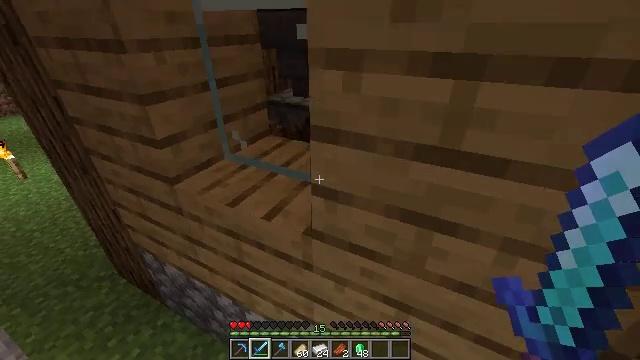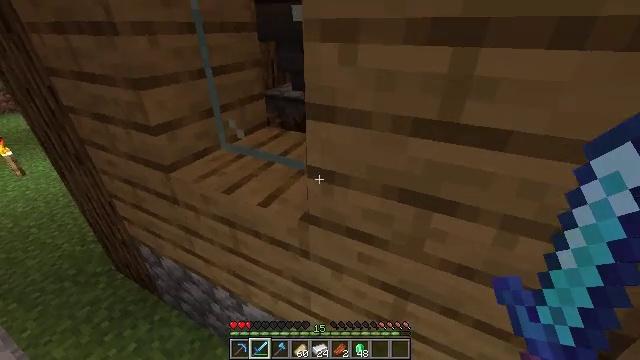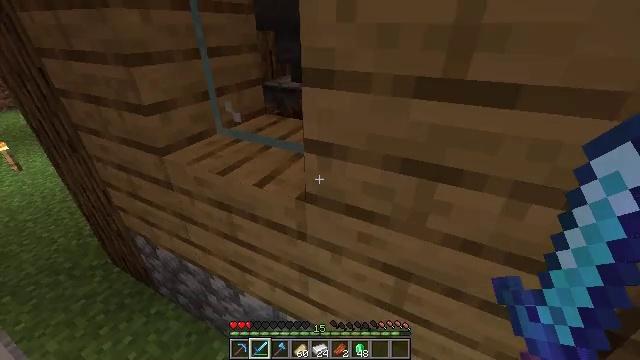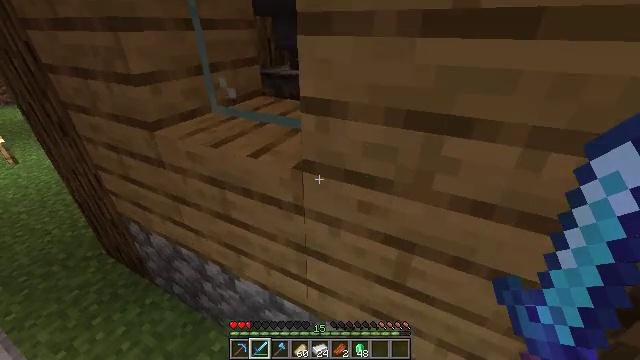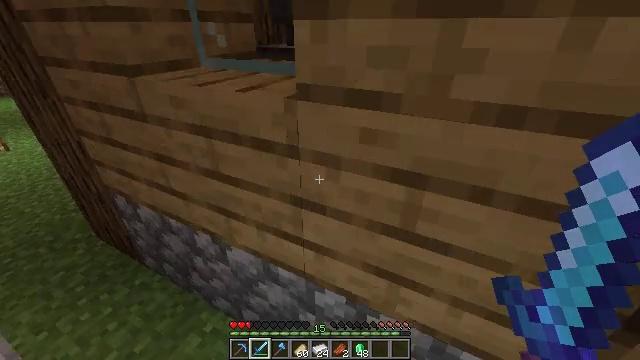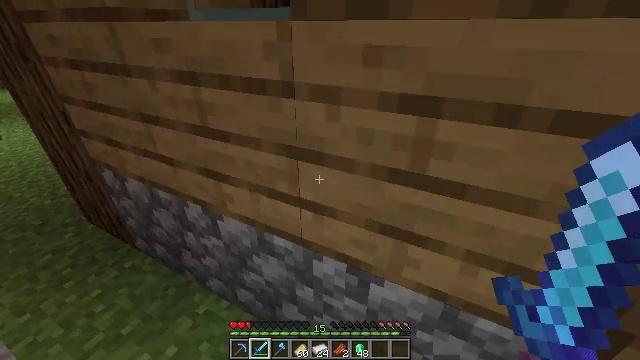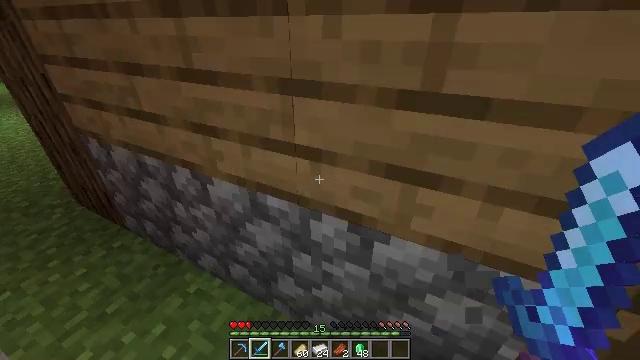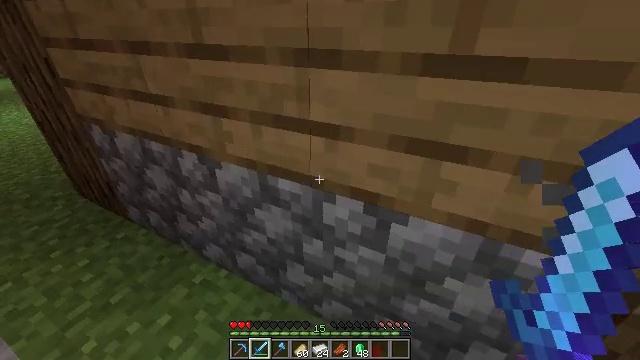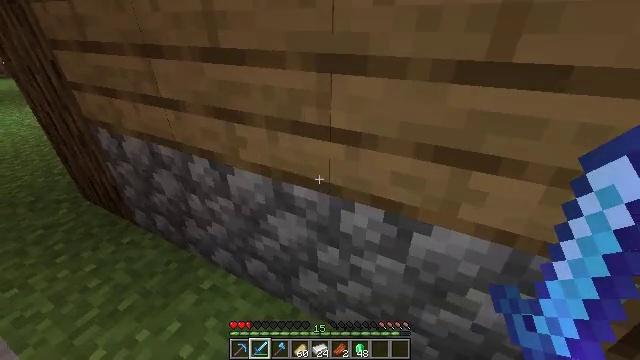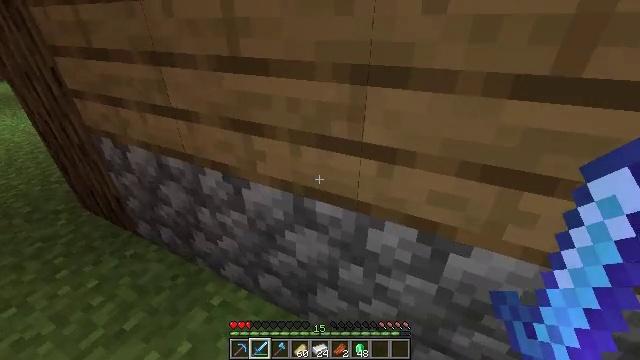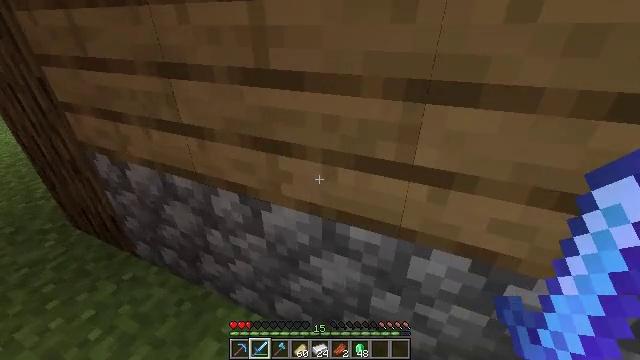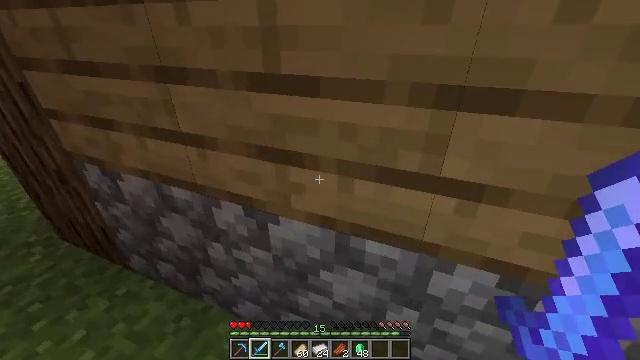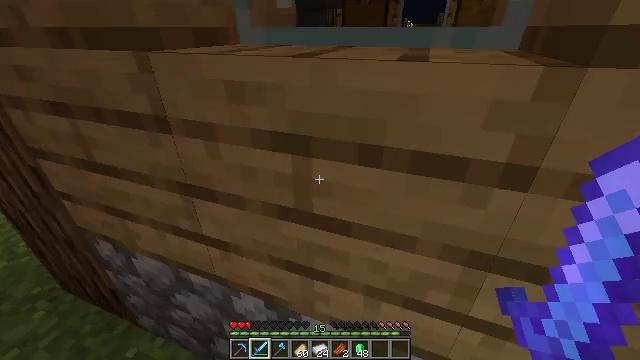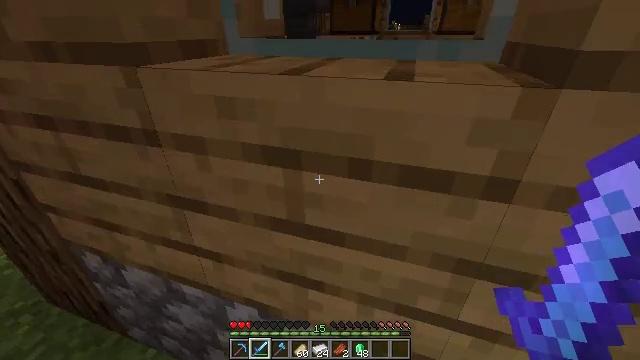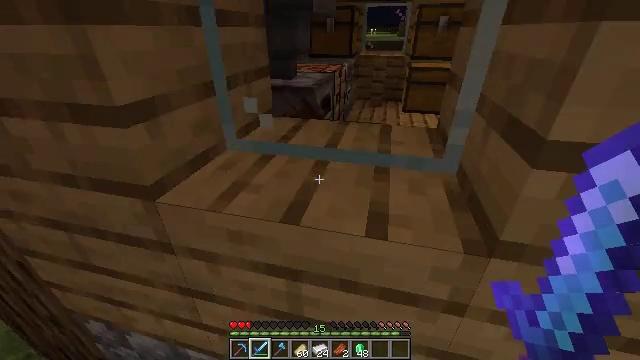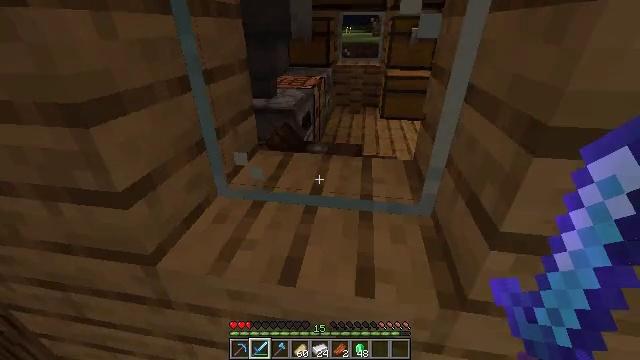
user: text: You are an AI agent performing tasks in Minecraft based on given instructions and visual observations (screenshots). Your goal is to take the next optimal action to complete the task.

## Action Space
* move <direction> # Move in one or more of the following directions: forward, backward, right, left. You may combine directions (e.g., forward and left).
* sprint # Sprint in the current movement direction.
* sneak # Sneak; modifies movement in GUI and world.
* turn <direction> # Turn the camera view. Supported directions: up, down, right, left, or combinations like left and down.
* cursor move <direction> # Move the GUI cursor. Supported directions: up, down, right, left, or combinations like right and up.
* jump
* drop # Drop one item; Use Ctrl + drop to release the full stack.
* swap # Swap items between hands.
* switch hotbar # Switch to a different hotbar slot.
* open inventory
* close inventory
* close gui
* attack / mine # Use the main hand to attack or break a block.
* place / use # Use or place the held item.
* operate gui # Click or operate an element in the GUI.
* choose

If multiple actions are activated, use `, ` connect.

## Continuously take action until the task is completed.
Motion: motion action
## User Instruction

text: Retrieve oak planks from the wooden block.
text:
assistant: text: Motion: no_op
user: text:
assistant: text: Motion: no_op
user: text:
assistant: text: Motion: no_op
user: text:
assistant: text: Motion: no_op
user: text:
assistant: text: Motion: no_op
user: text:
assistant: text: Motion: no_op
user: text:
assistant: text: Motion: move left
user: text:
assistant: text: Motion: move forward and move left
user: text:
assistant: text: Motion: move forward and move left
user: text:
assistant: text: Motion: move forward and move left, turn right
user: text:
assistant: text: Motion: move forward, turn right
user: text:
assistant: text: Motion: turn right, jump
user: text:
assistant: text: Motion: turn right, jump
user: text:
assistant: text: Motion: turn right, jump
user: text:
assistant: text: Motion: turn right, jump
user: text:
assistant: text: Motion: jump
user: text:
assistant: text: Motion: jump
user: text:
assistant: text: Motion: jump
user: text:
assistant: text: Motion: jump
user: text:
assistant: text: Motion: no_op
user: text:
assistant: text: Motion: no_op
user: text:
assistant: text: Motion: no_op
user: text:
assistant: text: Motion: no_op
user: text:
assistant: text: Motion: no_op
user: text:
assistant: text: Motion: no_op
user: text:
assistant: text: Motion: jump
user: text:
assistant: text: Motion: jump
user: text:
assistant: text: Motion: jump
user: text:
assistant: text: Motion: jump
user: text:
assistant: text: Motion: jump